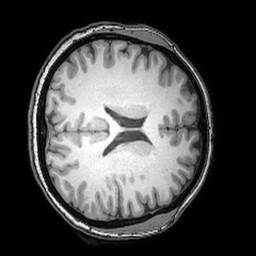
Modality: T1w
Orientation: axial
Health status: ill
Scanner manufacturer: philips
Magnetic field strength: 3 T
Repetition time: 0.007 s
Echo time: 0.0035 s